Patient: sex M, age 42
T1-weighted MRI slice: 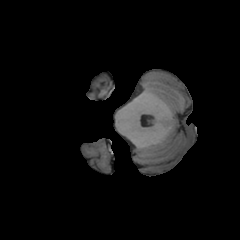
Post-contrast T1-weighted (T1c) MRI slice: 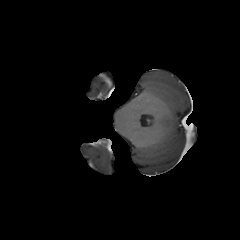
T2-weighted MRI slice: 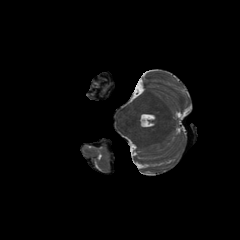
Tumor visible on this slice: no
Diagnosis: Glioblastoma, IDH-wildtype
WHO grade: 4